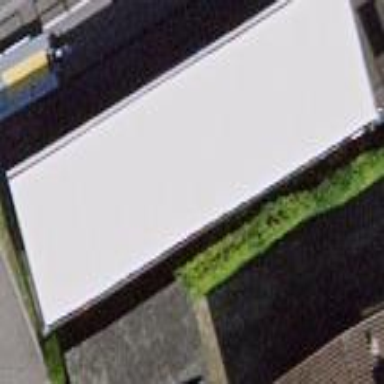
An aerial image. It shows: Garage.